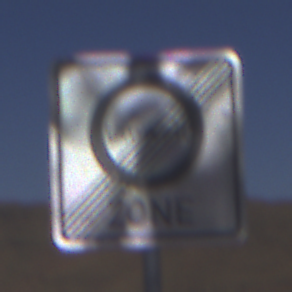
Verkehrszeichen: EndeUmweltzone
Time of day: Midday
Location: Outdoor (Nature)
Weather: Clear
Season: NotSpecified
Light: Natural